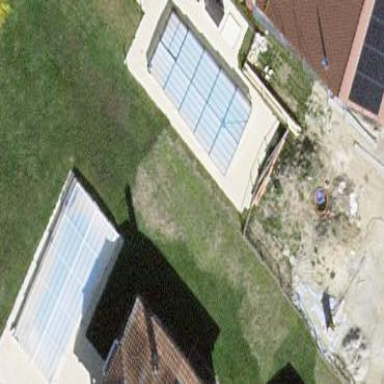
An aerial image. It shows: Swimming pool located in leisure land.